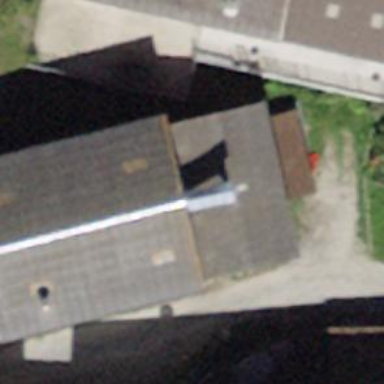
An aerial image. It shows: Farm auxiliary building.